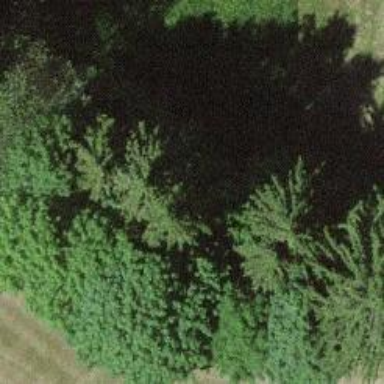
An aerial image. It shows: Row of trees in natural setting.